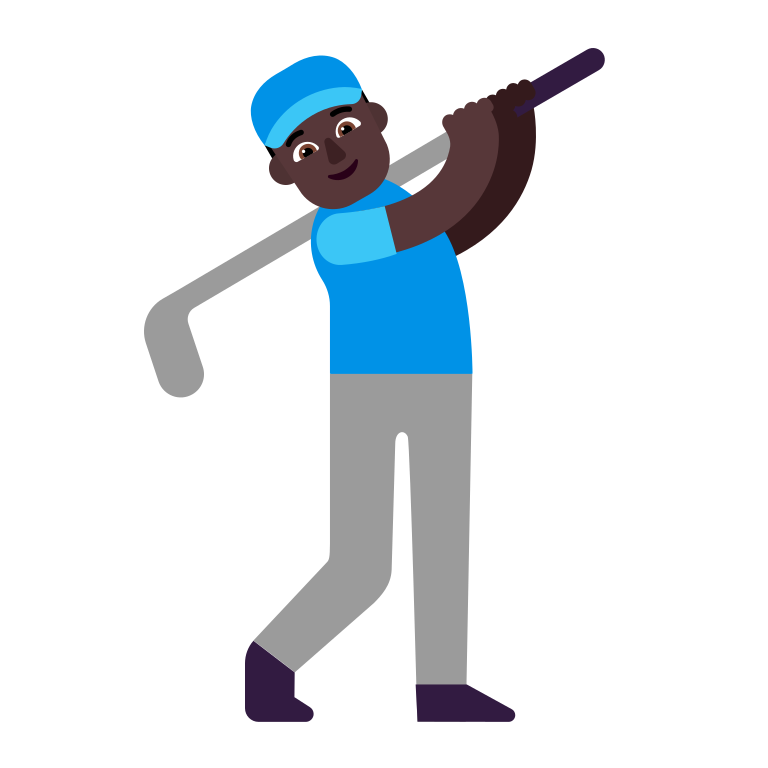
man golfing flat dark